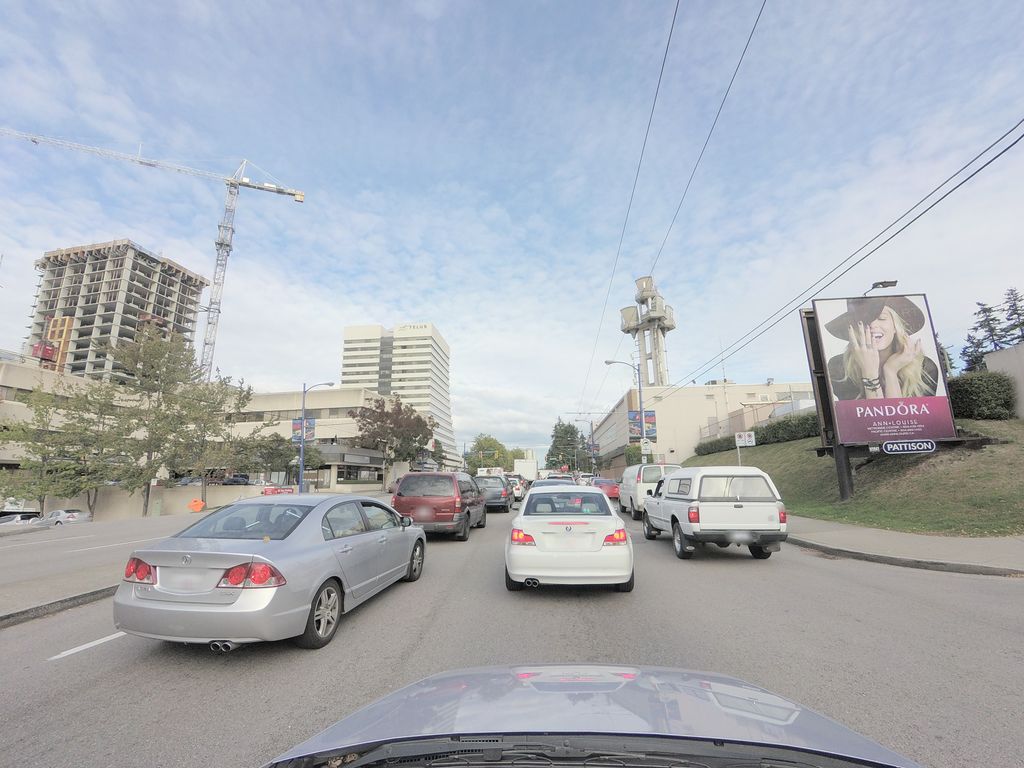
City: vancouver